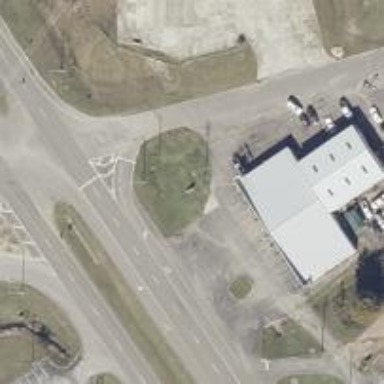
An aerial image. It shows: Primary link road with asphalt surface.